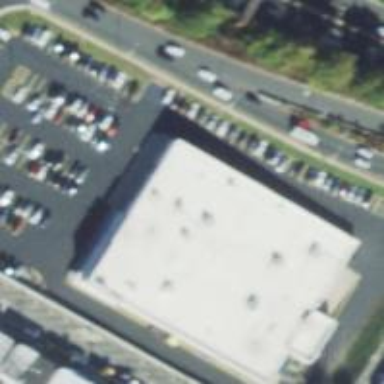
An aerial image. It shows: Fitness center located in leisure land.